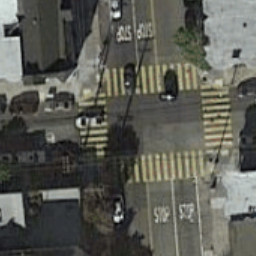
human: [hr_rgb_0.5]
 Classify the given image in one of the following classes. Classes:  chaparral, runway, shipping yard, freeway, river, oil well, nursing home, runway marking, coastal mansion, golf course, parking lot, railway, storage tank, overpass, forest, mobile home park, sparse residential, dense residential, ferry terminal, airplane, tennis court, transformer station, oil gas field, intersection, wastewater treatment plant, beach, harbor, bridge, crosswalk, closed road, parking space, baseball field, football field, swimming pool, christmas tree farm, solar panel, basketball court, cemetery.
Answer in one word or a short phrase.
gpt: crosswalk